Question: Am cross-posting this from flowchart.js github <URL> to garner more attention
The image below posted is what actually gets generated by flowchart.js.
### Actual image

I am using quite a fair bit of parallel tasks and I noticed that they don't line up together.
### What I expected
The right hand side elements are vertically aligned
### Details
My purposes of having those IO or subroutine is because they further elaborate what's happening at the individual processes.
Am I using parallel tasks correctly? Is there a way to make the parallel tasks on the right aligned?
My code that I wrote to generate the actual image
'''
st=>start
e=>end
vendor_submit=>parallel: Vendor Submit Files
files=>inputoutput: 1 Excel per quotation
1 PDF per quotation
1 Excel as summary
identify_type=>operation: PSS1 identify ASP/3PP/RES
check_completeness=>parallel: PSS1 check for completeness
data_submitted=>inputoutput: quote no.
quote value
project
enter_quotation_data=>parallel: PSS1 enter quotation data
and assign PSS2
notify_vendor=>subroutine: email notification to vendor
breakdown_persite=>parallel: PSS2 breakdown per site
breakdown_data_submitted=>inputoutput: Quotation Excel
Quotation PDF
Summary Excel
st->vendor_submit
vendor_submit(path1, right)->files
vendor_submit(path2, bottom)->identify_type
identify_type->check_completeness
check_completeness(path1, right)->data_submitted
check_completeness(path2, bottom)->enter_quotation_data
enter_quotation_data(path1, right)->notify_vendor
enter_quotation_data(path2, bottom)->breakdown_persite
breakdown_persite(path1, right)->breakdown_data_submitted
breakdown_persite(path2, bottom)->e
'''
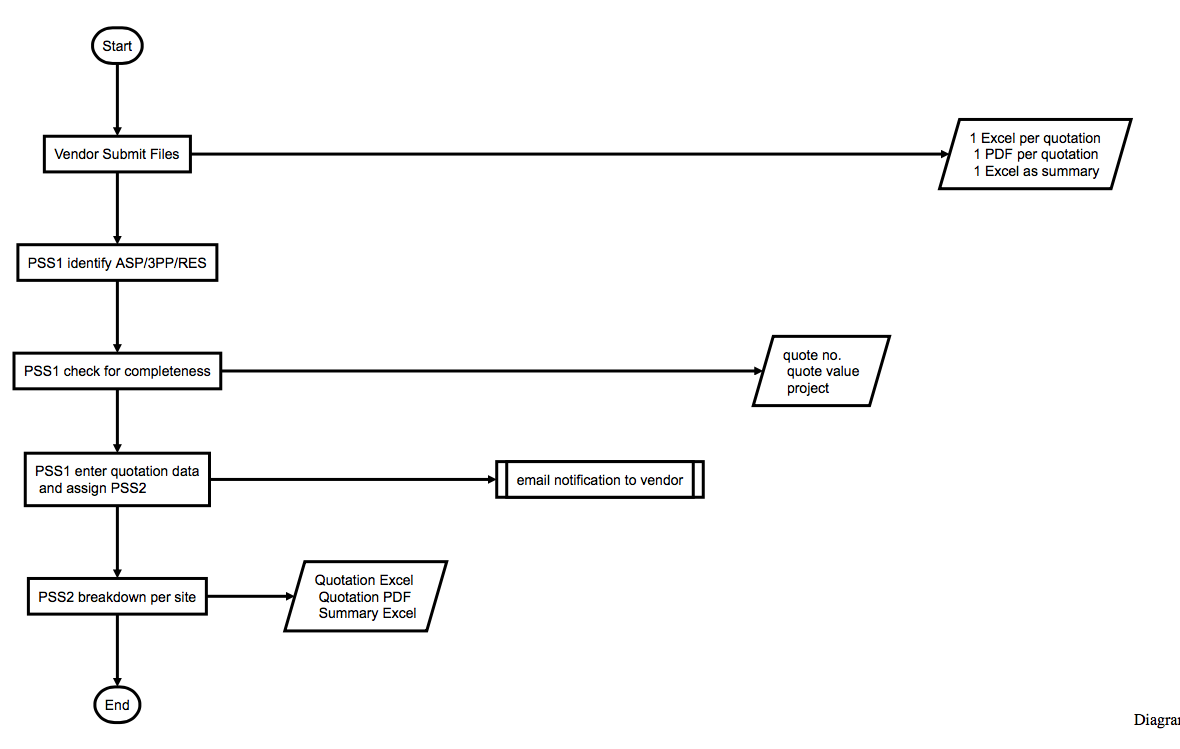
Answer: If you see the below pull request
<URL>
What you need is 'align-next=no'. Below is the updated graph code
'''
st=>start
e=>end
vendor_submit(align-next=no)=>parallel: Vendor Submit Files
files=>inputoutput: 1 Excel per quotation
1 PDF per quotation
1 Excel as summary
identify_type=>operation: PSS1 identify ASP/3PP/RES
check_completeness(align-next=no)=>parallel: PSS1 check for completeness
data_submitted=>inputoutput: quote no.
quote value
project
enter_quotation_data(align-next=no)=>parallel: PSS1 enter quotation data
and assign PSS2
notify_vendor=>subroutine: email notification to vendor
breakdown_persite(align-next=no)=>parallel: PSS2 breakdown per site
breakdown_data_submitted=>inputoutput: Quotation Excel
Quotation PDF
Summary Excel
st->vendor_submit
vendor_submit(path1, right)->files
vendor_submit(path2, bottom)->identify_type
identify_type->check_completeness
check_completeness(path1, right)->data_submitted
check_completeness(path2, bottom)->enter_quotation_data
enter_quotation_data(path1, right)->notify_vendor
enter_quotation_data(path2, bottom)->breakdown_persite
breakdown_persite(path1, right)->breakdown_data_submitted
breakdown_persite(path2, bottom)->e
'''
And below is the output of the same
<URL>